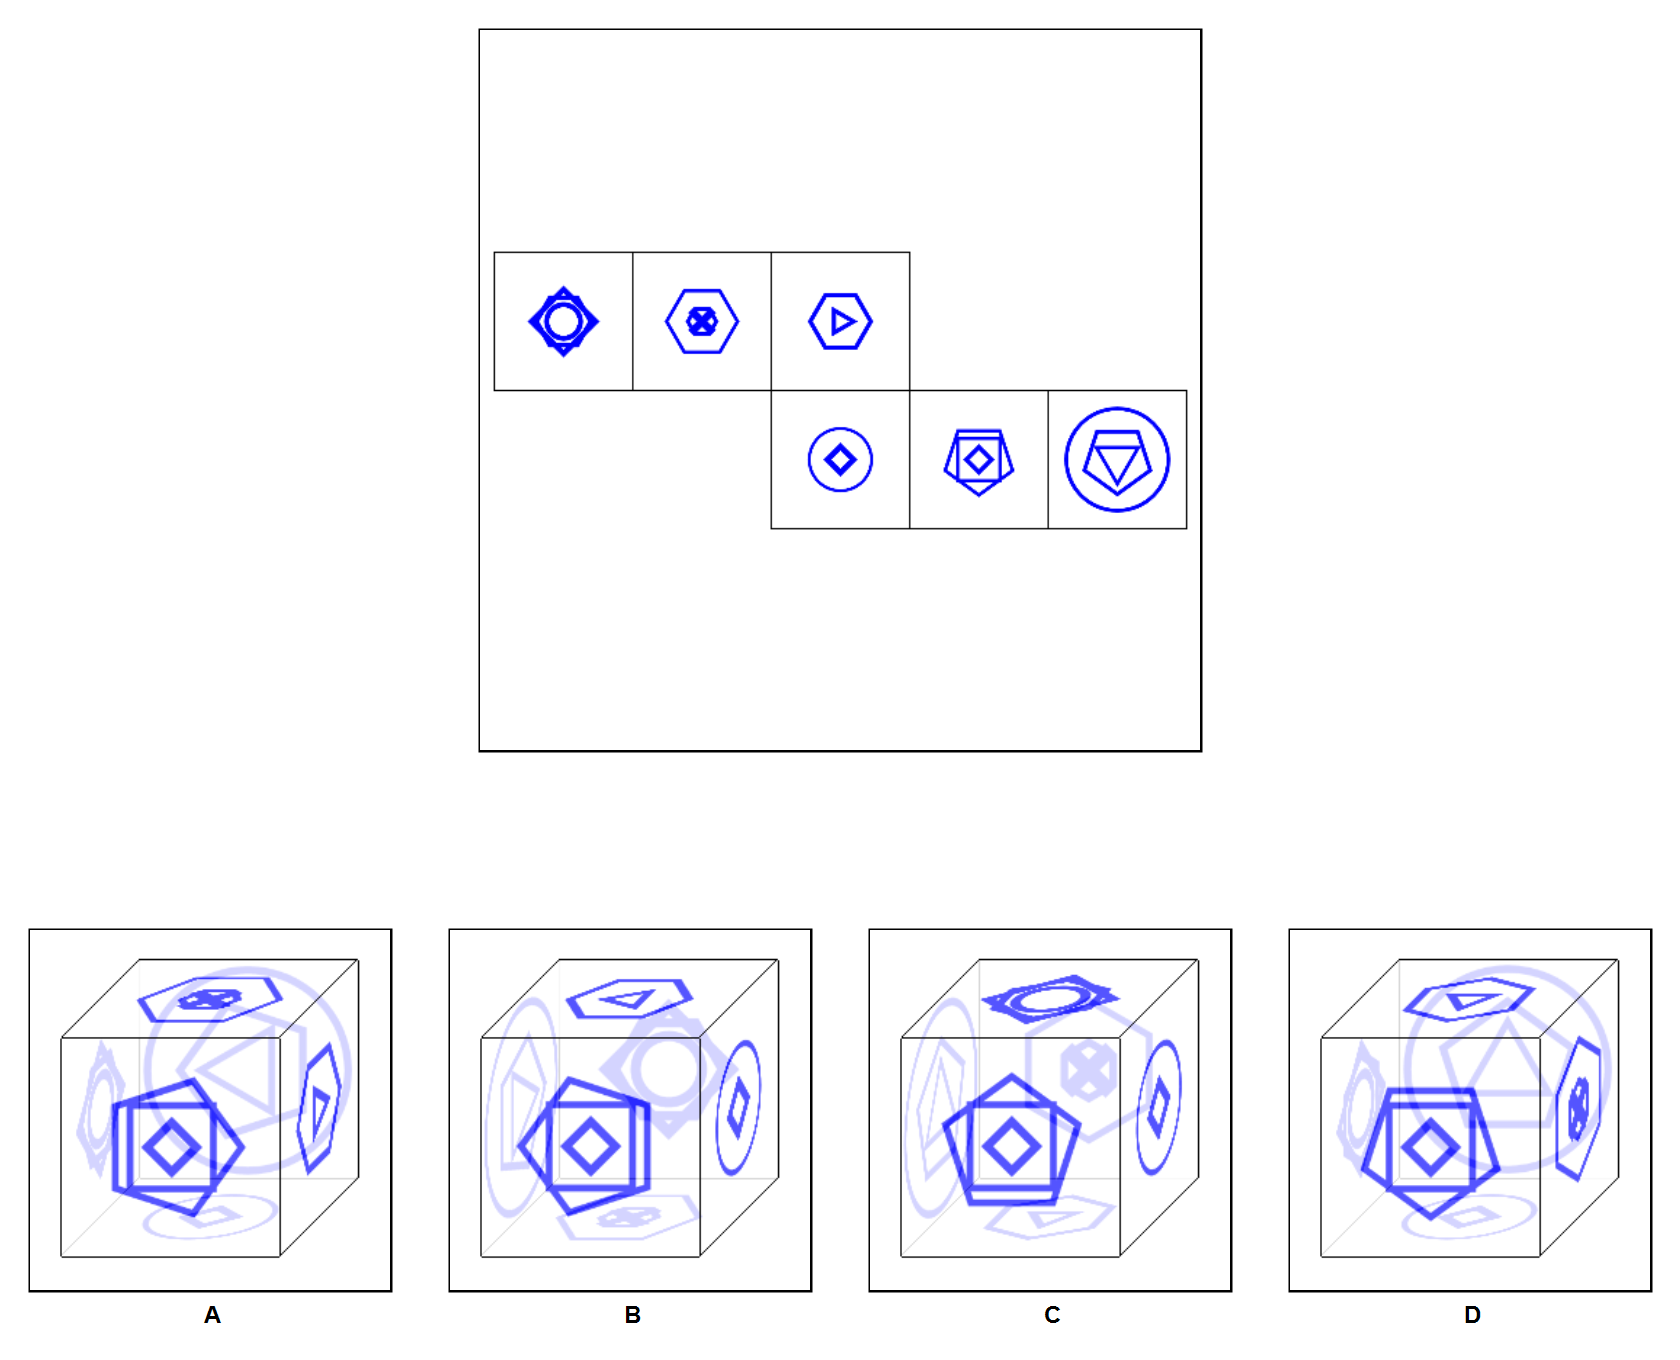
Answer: C